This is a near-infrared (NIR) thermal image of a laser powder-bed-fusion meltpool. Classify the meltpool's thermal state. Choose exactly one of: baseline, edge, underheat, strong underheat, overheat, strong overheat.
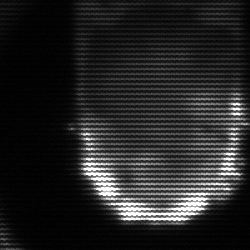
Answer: baseline